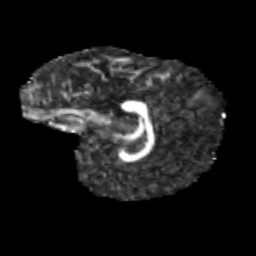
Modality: FA
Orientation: sagittal
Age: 11
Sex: male
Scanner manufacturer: siemens
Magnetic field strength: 3 T
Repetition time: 3.8 s
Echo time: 0.07 s